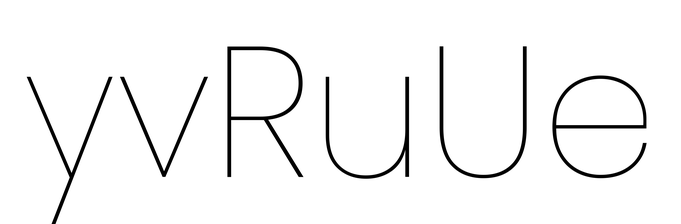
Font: Poppins-Thin